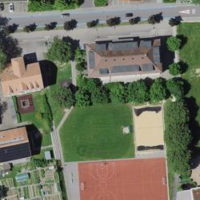
EUNIS habitat code: 55
Species observed at this site:
Achillea millefolium
Grus grus